Interaction volume radius: 5 \u00c5
Interaction volume height: 50 \u00c5
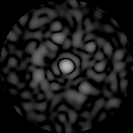
Disorder parameter: 0.8429